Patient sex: F
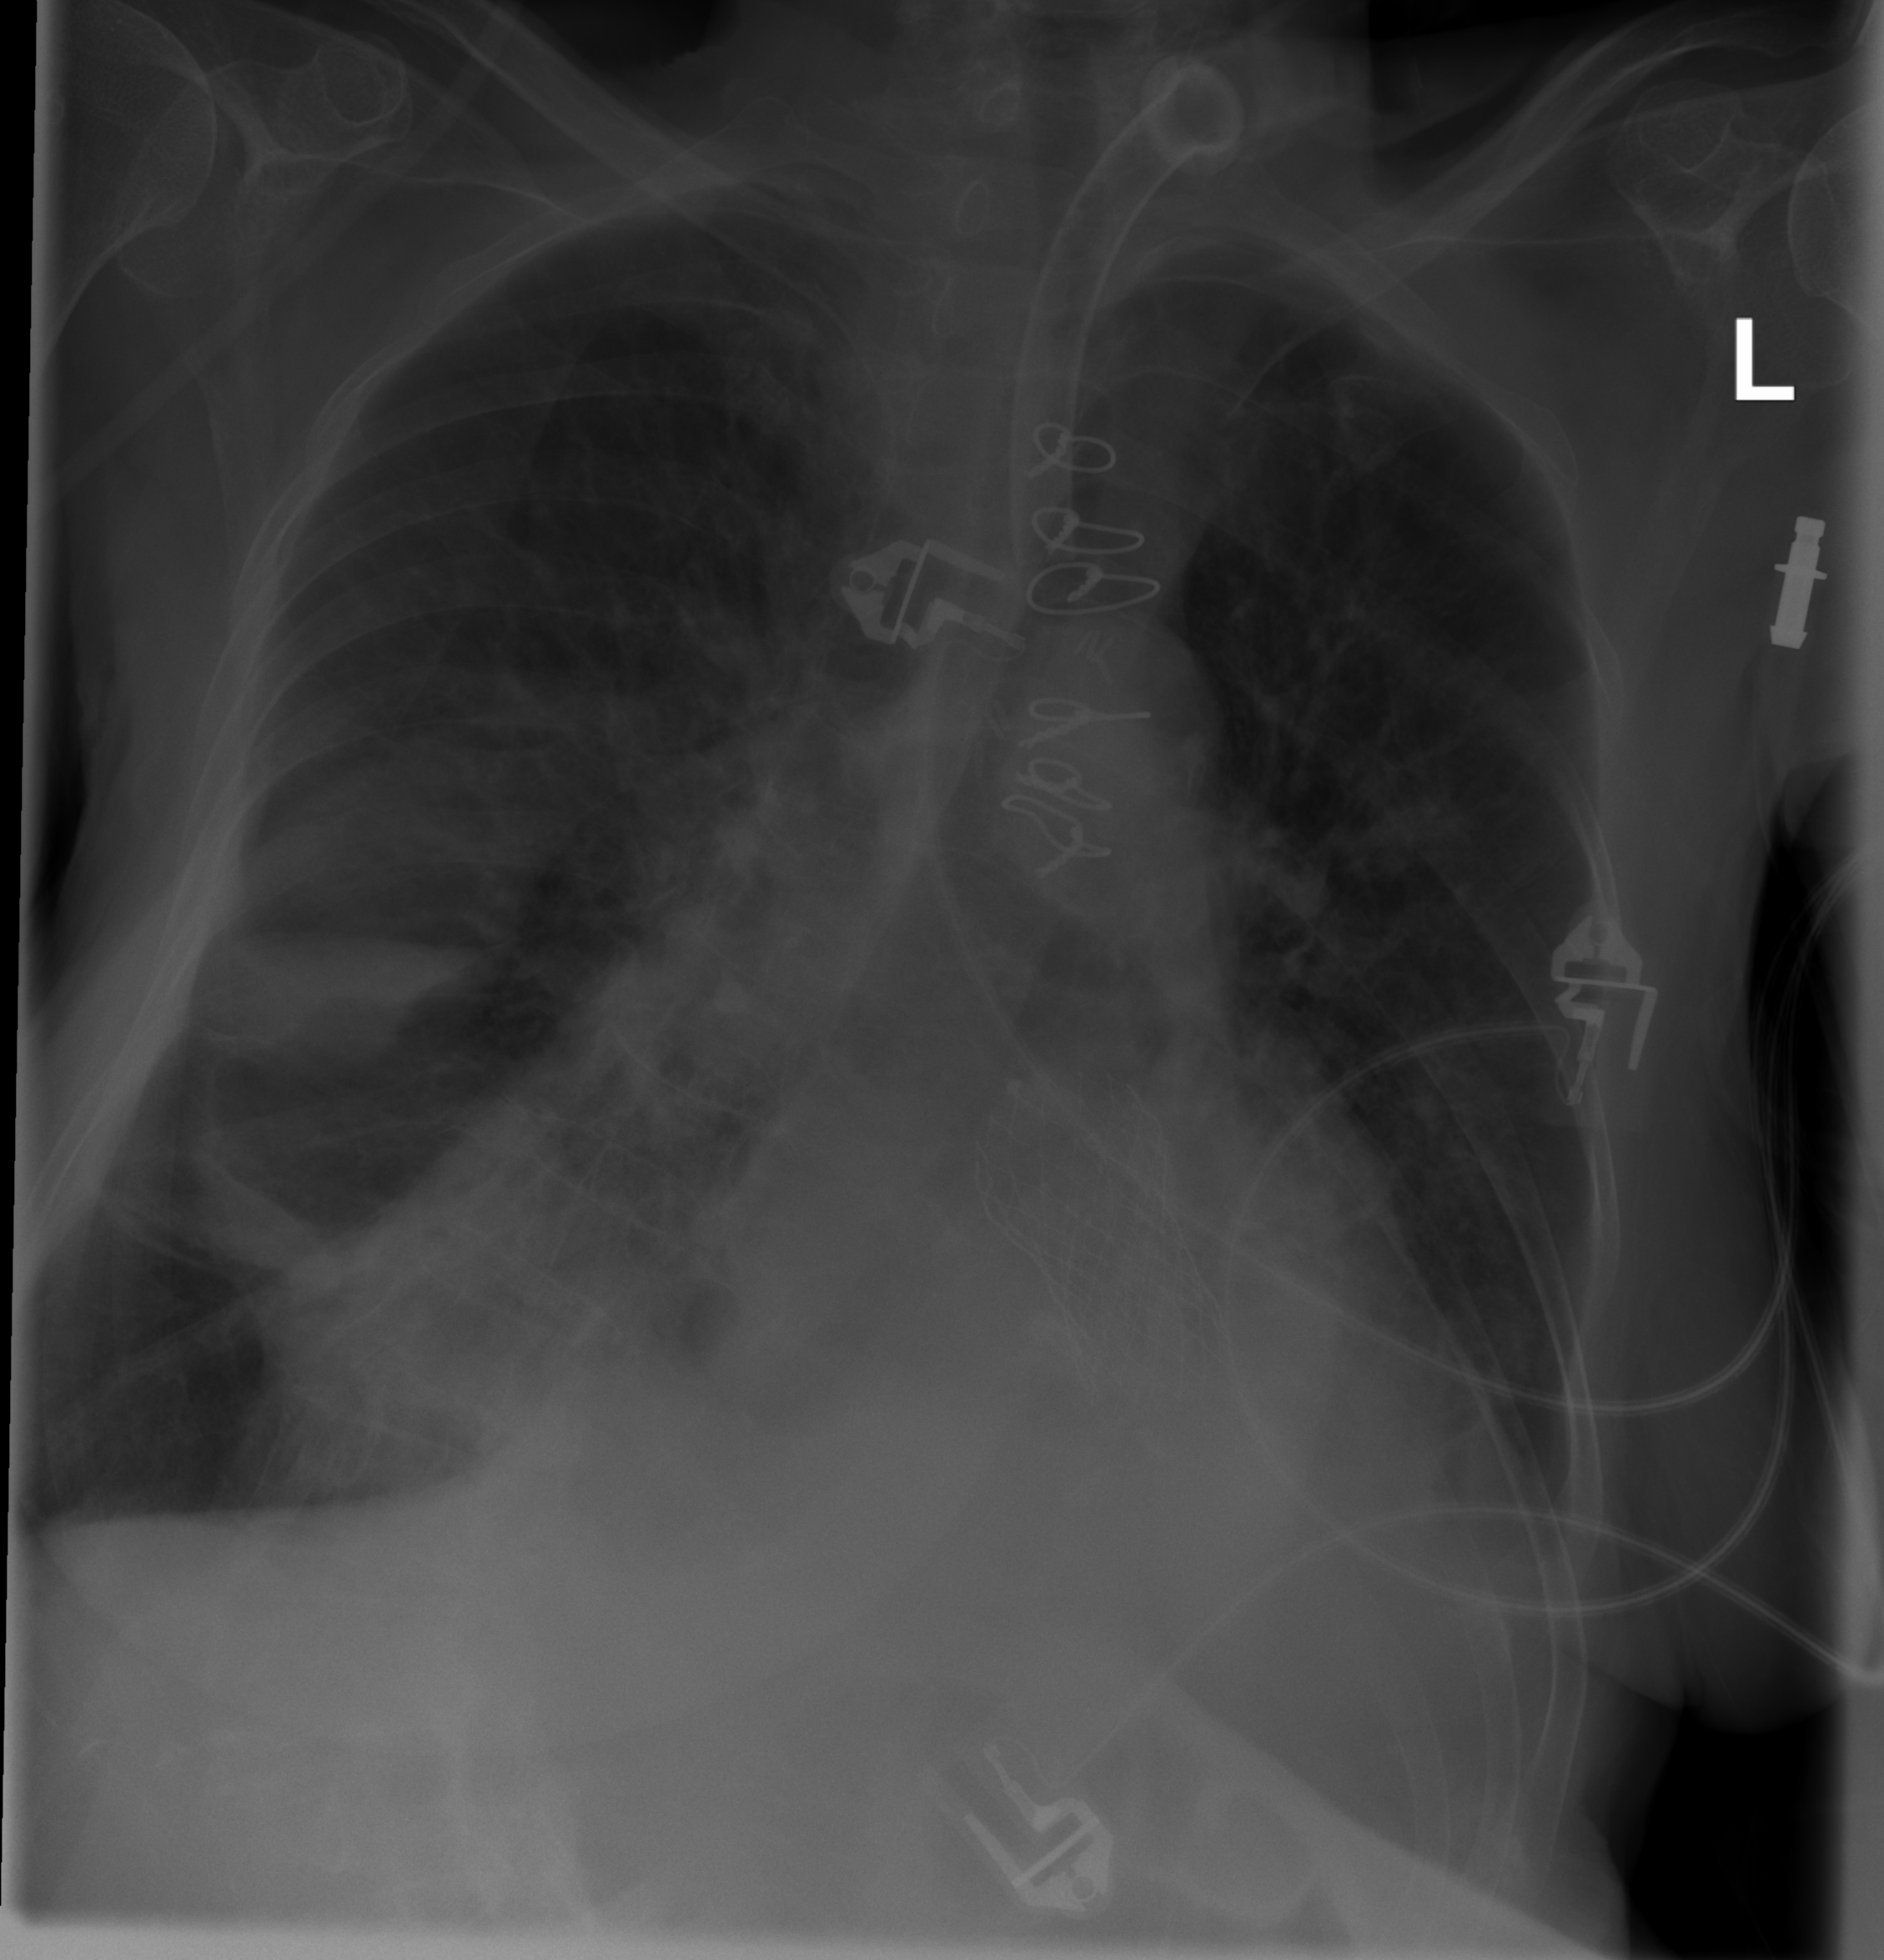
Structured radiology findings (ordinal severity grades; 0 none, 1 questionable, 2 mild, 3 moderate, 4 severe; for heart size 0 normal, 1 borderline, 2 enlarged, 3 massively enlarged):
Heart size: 0
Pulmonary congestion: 0
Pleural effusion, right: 2
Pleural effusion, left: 1
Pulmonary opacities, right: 1
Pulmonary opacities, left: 0
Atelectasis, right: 2
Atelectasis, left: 1